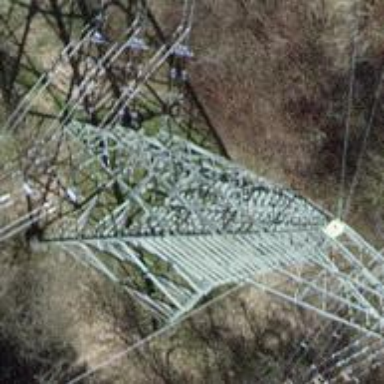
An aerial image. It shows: Towering power structure.